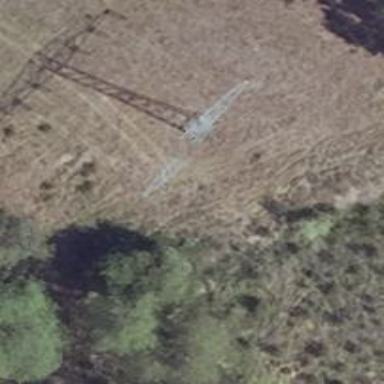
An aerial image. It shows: Power tower.